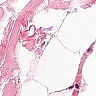
Metastatic tissue present: no